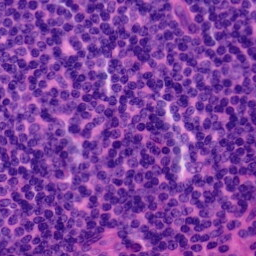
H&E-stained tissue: Tonsil